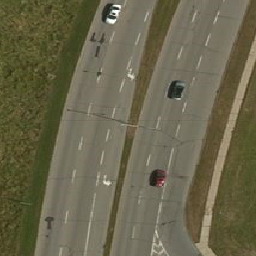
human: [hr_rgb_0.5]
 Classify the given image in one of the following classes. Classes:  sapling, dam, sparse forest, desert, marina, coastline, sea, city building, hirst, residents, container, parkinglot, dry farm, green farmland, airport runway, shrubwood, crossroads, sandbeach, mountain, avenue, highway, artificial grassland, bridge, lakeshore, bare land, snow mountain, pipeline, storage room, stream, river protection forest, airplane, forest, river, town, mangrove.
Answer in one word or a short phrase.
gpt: highway